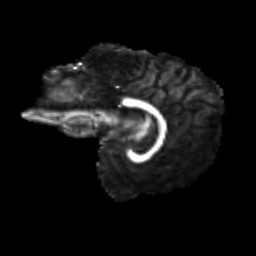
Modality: FA
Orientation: sagittal
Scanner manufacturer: siemens
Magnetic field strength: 3 T
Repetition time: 9.2 s
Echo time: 0.084 s